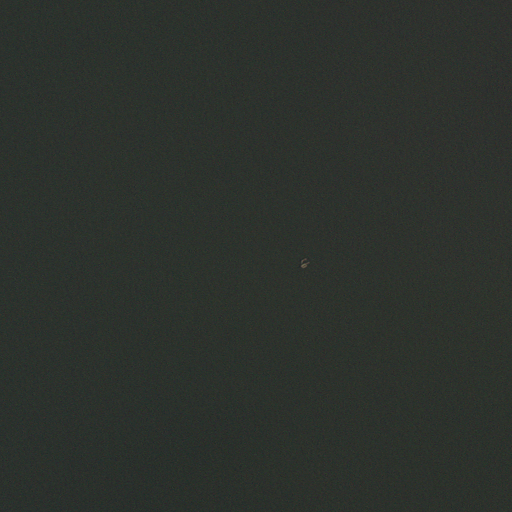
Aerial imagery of island in North Carolina named Smith Island containing open water and herbaceous wetlands